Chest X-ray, PA view. Patient: 35 years old, sex F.
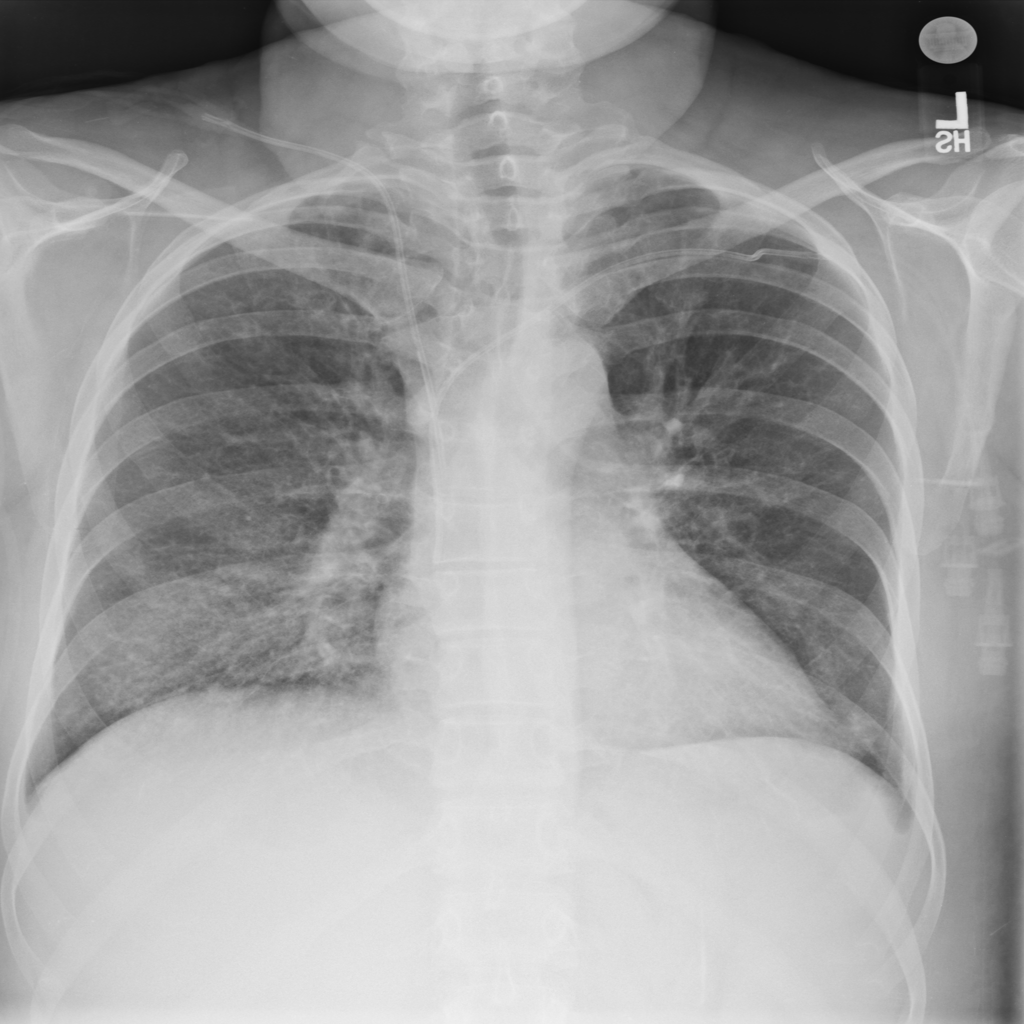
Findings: Infiltration